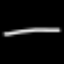
Label: line